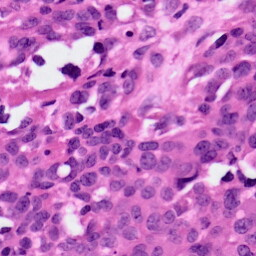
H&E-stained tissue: Ovarian